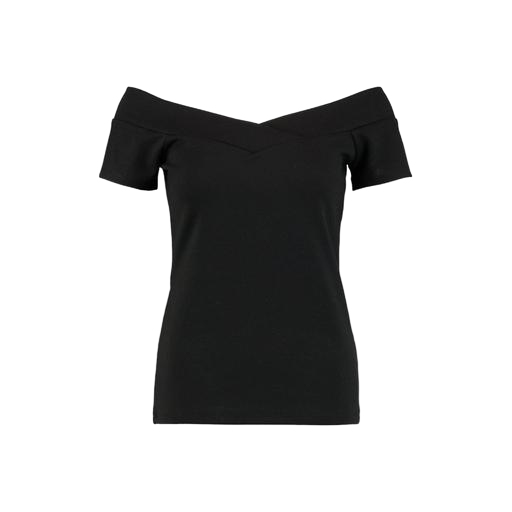
black v-neck top only macy, black v-neck t-shirt only macy, black curve top bardot, white background